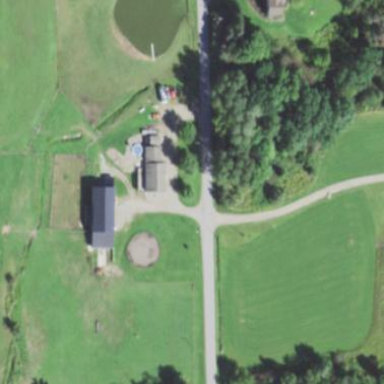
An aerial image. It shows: Farmyard area.